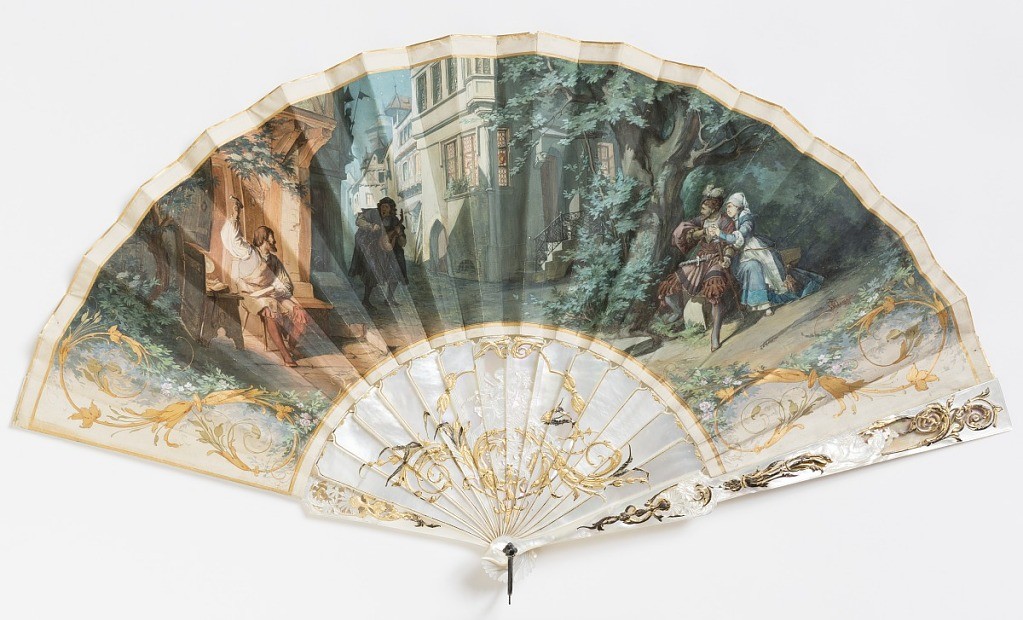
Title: Pleated fan
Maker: Franz Widnmann, German, 1846–1910
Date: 1880
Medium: Vellum leaf backed with plain parchment, painted with gouache; carved, pierced and painted mother-of-pearl sticks
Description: Leaf of painted vellum backed with plain parchment showing a street scene in Nuremberg. Sticks of carved, pierced and painted mother-of-pearl with figures of Cupid and Psyche within gilded scrolls. Guards: carved cherubs and gilded floral ornament.